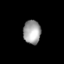
Tissue: lung
Cell type: Epithelial cells
Senescence score: 0.2017
Nuclear area (px): 405
Mean DAPI intensity: 162.059